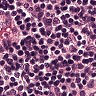
Metastatic tissue present: no